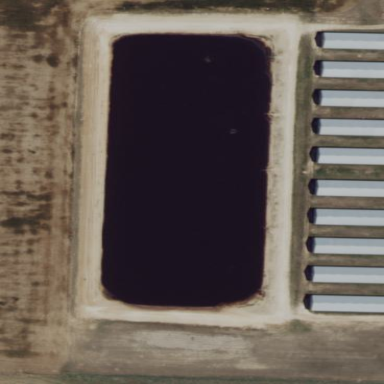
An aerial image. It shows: Body of wastewater.